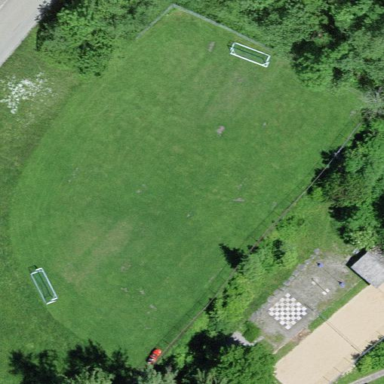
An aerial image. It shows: Grass pitch designated for soccer.